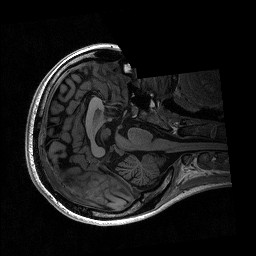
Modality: T1w
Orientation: axial